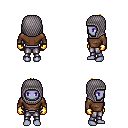
a pixel art fantasy rpg character, female body template, dark elf, purple skin, brown long-sleeve shirt, metal pants, blonde short mohawk hairstyle, chain hood, gold gloves, four views (front, back, left, right), 2x2 character sprite sheet, small pixel art, hard edges, no anti-aliasing